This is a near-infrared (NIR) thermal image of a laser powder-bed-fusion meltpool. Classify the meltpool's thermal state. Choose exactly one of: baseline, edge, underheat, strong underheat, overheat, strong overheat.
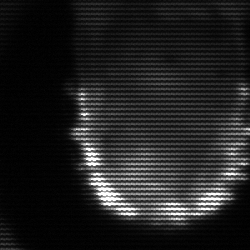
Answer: baseline